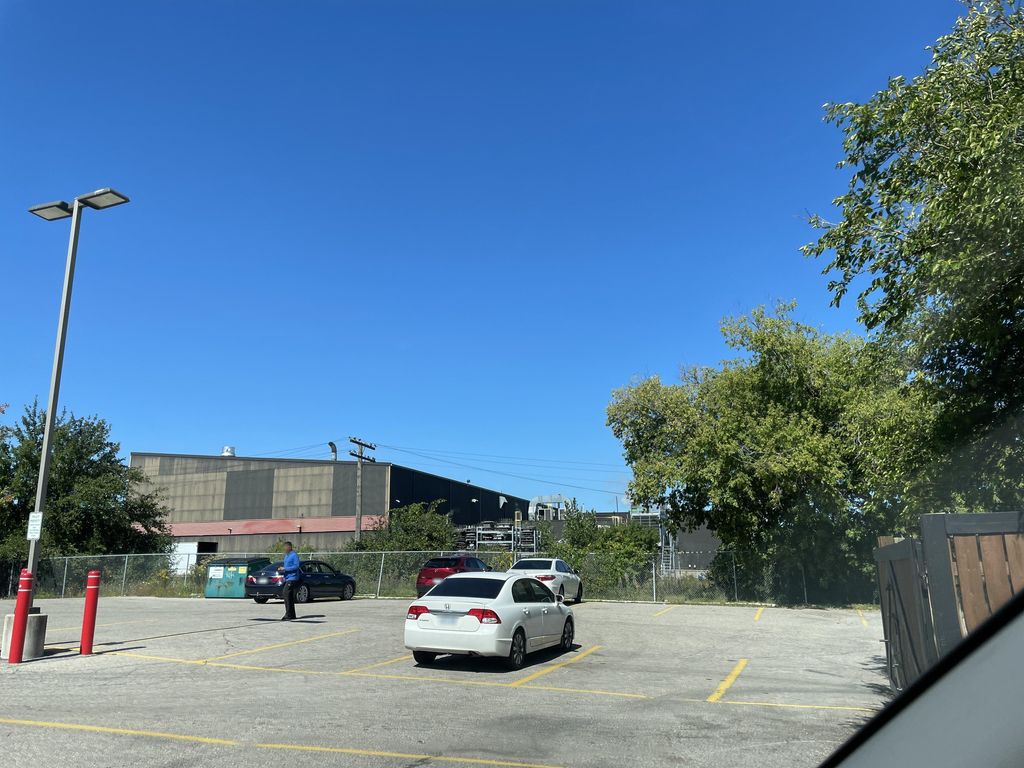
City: kitchener-waterloo